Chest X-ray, PA view. Patient: 55 years old, sex M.
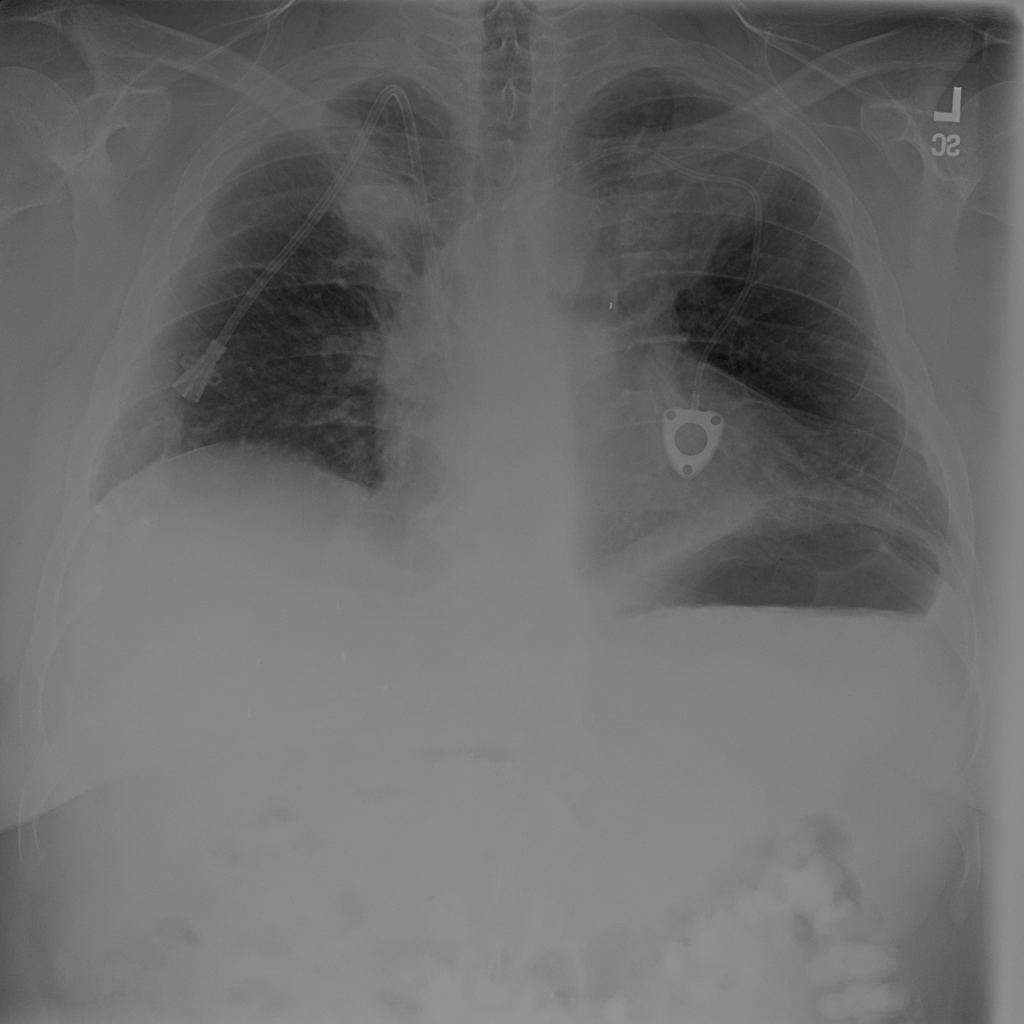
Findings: No Finding